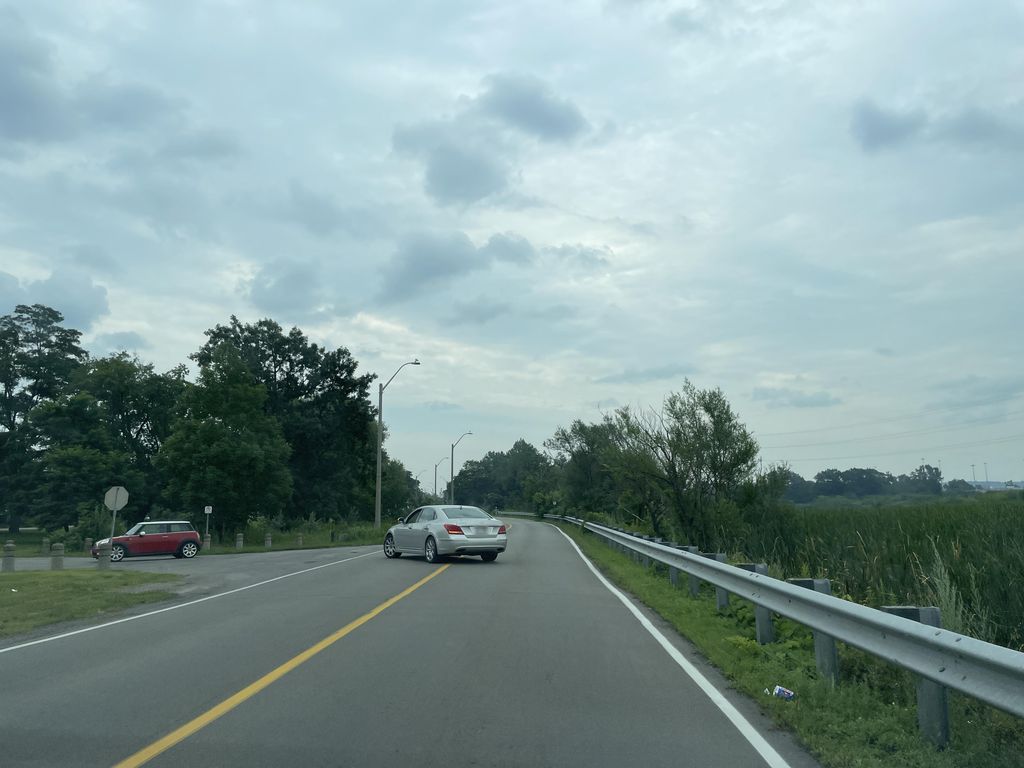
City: hamilton